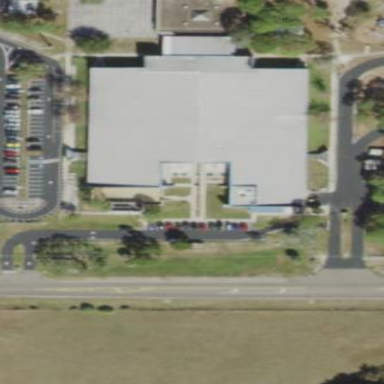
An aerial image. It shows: School building.